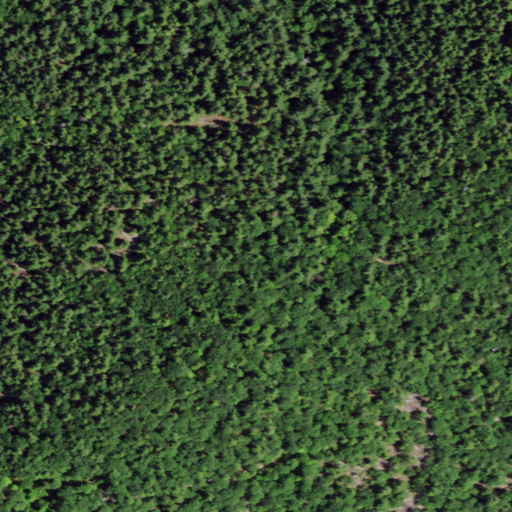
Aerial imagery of mountain in New York named Green Hill containing evergreen forest, mixed forest, and deciduous forest